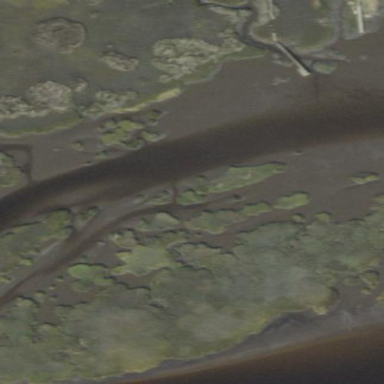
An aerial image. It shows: Marsh wetland.